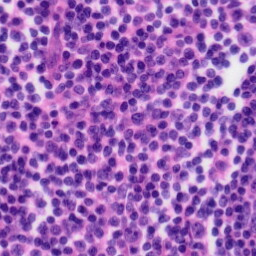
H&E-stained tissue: Tonsil